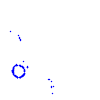
Particle: proton